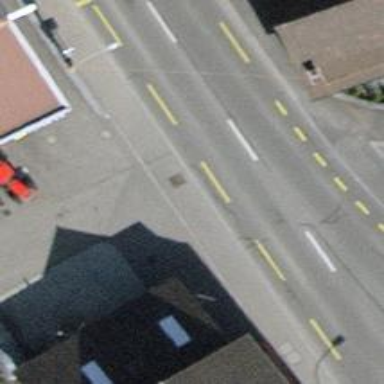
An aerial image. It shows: Crossing road.